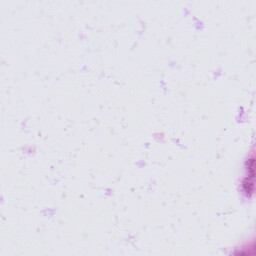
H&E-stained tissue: Skin